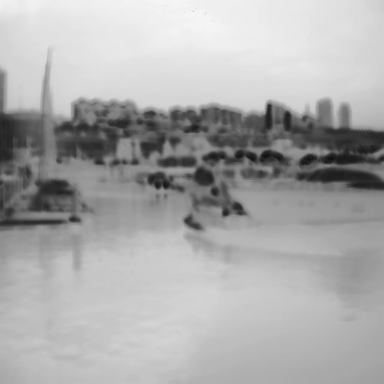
There are two canoes in the infrared image.